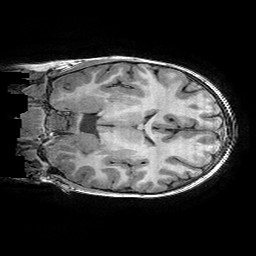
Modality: T1w
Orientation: coronal
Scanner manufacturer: ge
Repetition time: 0.008096 s
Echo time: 0.00318 s